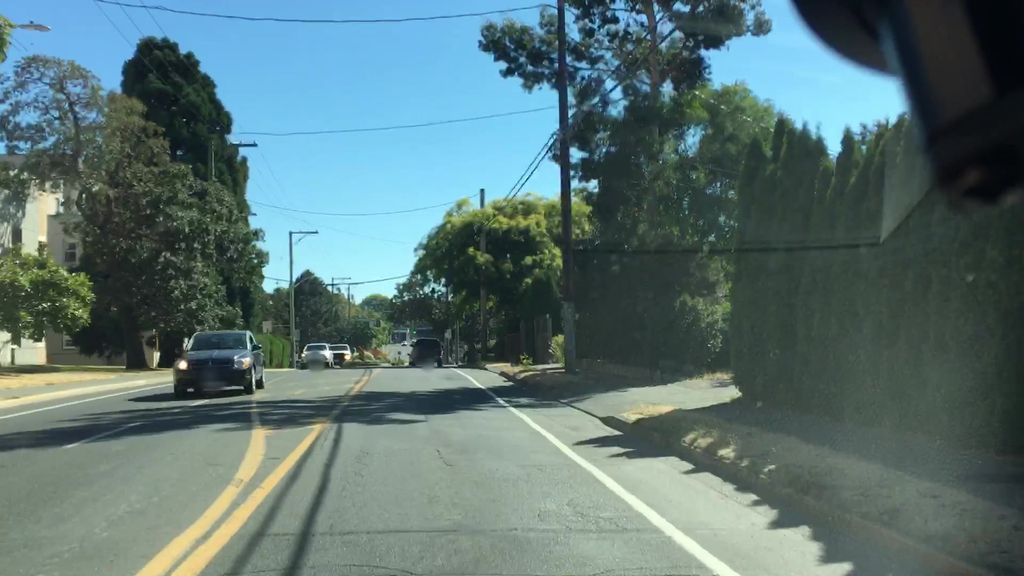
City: victoria